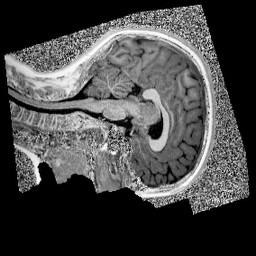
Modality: UNIT1
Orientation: sagittal
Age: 12
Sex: female
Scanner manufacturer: siemens
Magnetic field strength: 3 T
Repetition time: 4 s
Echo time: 0.00299 s